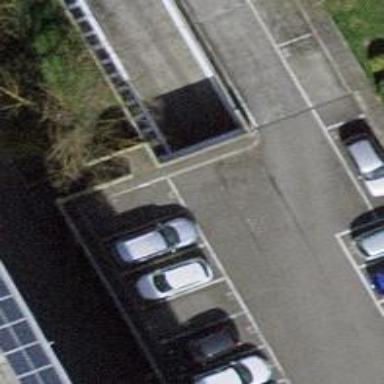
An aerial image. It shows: Parking aisle in tunnel.